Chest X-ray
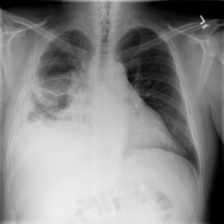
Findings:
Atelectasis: negative
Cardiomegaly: negative
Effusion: positive
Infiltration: negative
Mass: negative
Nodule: negative
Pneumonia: negative
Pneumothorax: negative
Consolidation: negative
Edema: negative
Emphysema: negative
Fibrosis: negative
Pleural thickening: positive
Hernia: negative